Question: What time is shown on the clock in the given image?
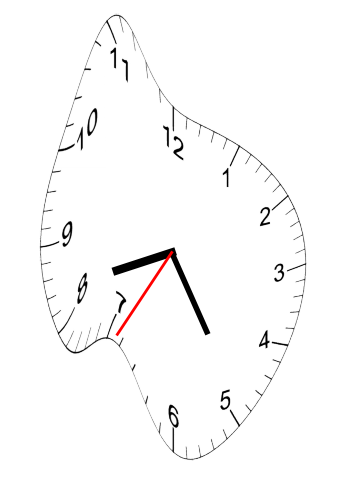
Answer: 08:24:35